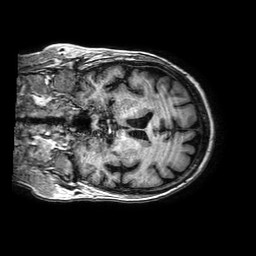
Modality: T1w
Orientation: coronal
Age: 71
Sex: female
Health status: ill
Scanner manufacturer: philips
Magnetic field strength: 3 T
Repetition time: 0.006664 s
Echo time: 0.003002 s